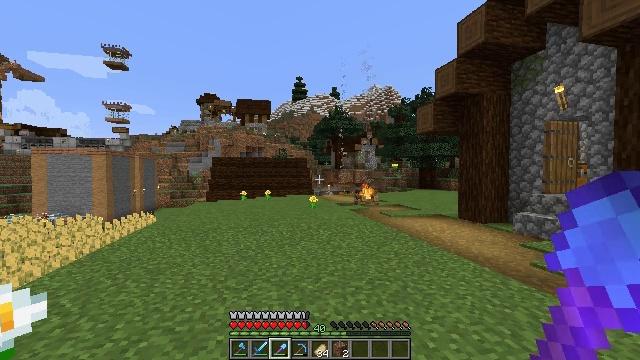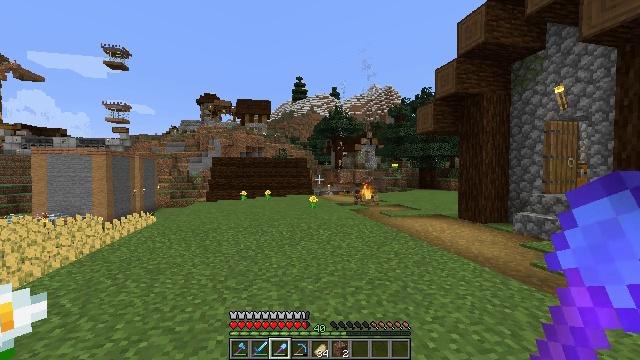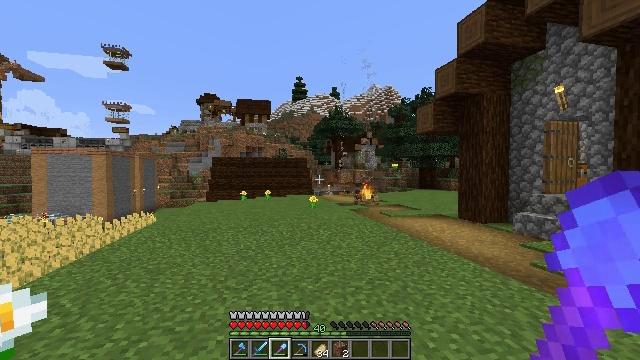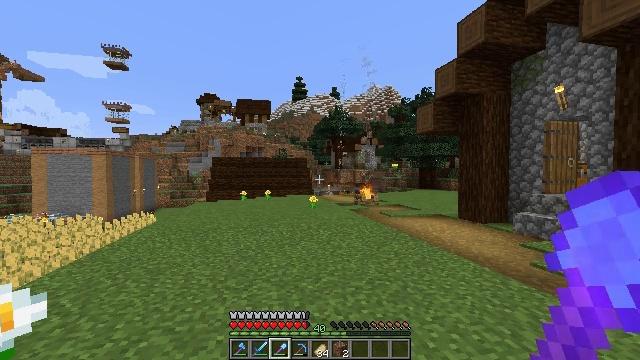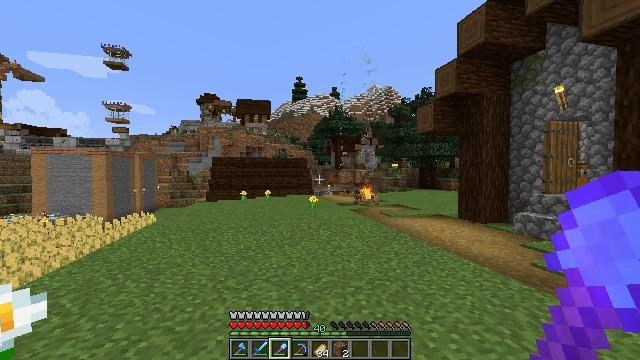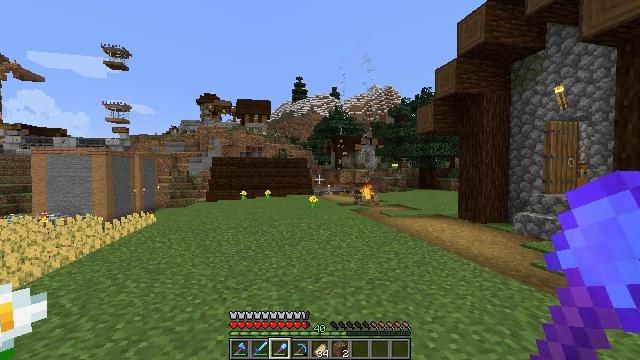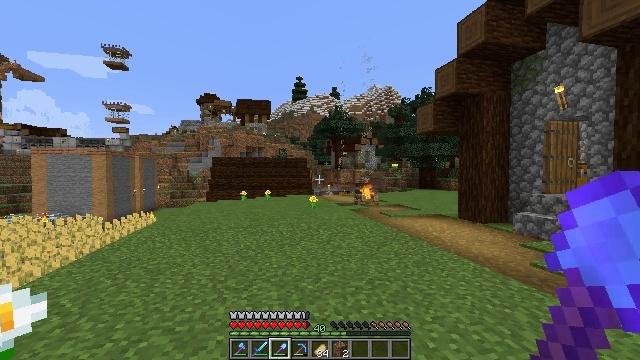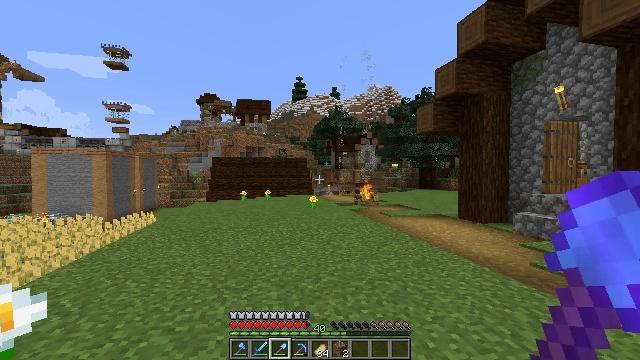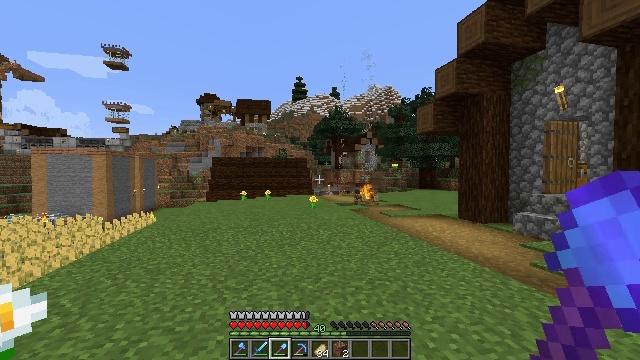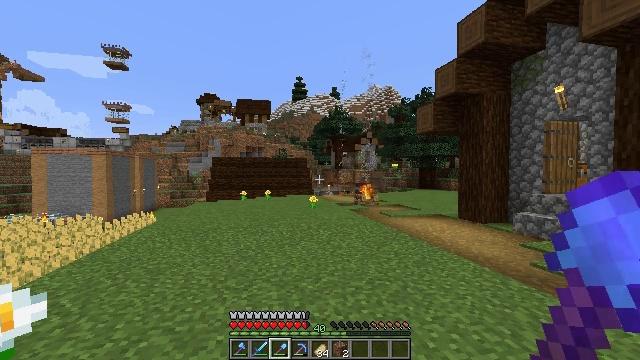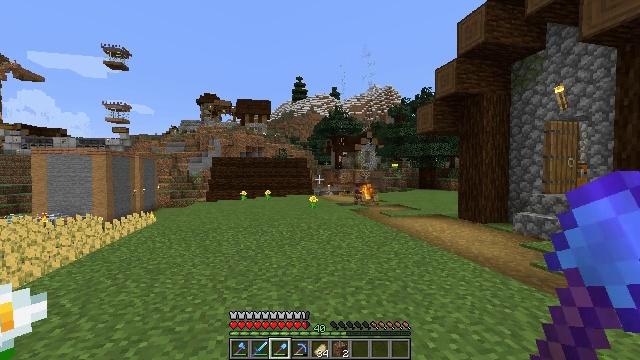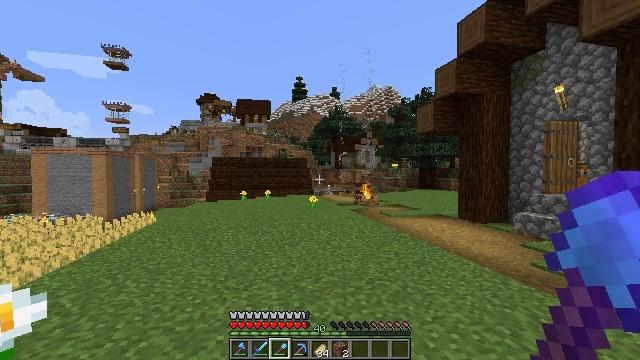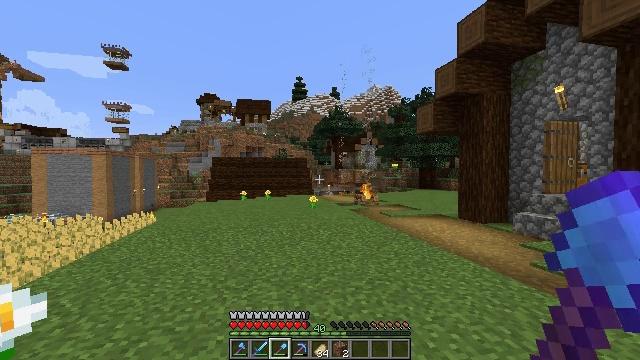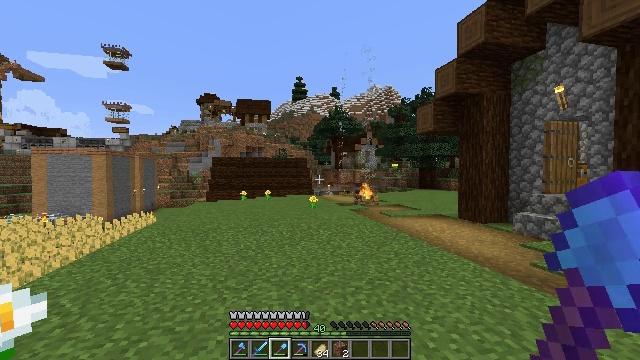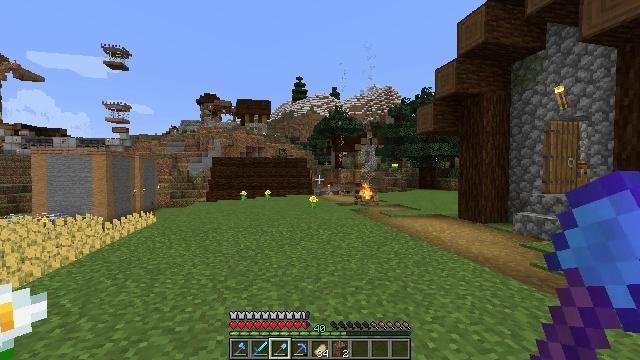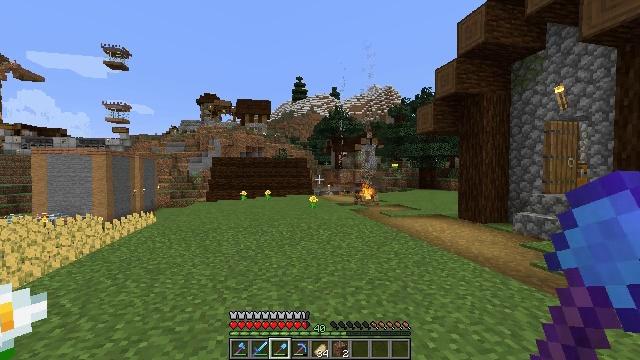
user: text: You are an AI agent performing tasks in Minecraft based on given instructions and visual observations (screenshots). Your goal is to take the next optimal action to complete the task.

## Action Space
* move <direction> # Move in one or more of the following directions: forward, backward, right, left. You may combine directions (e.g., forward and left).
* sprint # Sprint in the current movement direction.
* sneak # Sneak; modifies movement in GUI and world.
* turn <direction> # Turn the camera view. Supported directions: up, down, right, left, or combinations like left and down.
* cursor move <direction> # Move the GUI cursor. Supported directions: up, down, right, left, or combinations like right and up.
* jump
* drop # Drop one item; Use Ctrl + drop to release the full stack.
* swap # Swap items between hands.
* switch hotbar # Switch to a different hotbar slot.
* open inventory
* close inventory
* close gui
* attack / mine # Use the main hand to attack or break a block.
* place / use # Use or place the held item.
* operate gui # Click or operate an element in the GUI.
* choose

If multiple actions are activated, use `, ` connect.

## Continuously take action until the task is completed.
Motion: motion action
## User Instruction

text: Break the mature wheat plants.
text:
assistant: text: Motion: no_op
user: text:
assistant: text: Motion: no_op
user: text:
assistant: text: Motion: no_op
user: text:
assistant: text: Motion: no_op
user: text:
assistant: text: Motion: no_op
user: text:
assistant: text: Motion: no_op
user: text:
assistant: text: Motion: no_op
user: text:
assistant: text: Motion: no_op
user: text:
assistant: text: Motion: no_op
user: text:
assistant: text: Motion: no_op
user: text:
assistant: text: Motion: no_op
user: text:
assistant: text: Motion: no_op
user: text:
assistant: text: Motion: no_op
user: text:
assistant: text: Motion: no_op
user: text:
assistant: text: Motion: no_op
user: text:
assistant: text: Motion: no_op
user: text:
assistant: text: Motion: no_op
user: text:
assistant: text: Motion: no_op
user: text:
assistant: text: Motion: no_op
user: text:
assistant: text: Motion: no_op
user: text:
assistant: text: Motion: no_op
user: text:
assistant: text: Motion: no_op
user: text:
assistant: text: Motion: no_op
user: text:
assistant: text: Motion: no_op
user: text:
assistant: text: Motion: no_op
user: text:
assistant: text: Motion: no_op
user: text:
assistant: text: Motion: no_op
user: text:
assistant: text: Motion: no_op
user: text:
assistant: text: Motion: no_op
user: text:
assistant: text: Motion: no_op